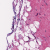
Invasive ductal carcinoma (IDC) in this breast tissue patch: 0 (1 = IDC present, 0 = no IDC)